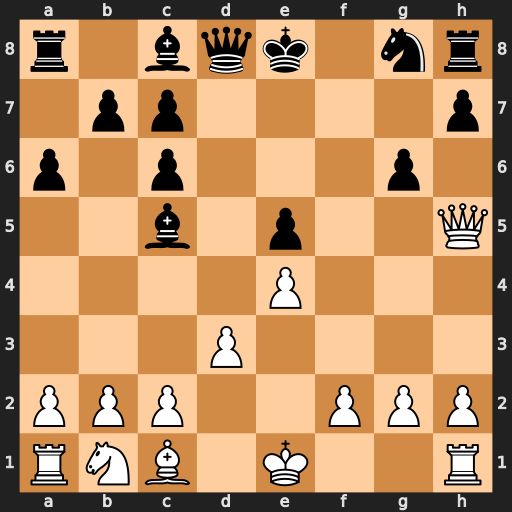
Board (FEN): r1bqk1nr/1pp4p/p1p3p1/2b1p2Q/4P3/3P4/PPP2PPP/RNB1K2R
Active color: w
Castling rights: KQkq
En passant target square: -
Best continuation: Qxe5+ Qe7 Qxh8